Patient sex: M
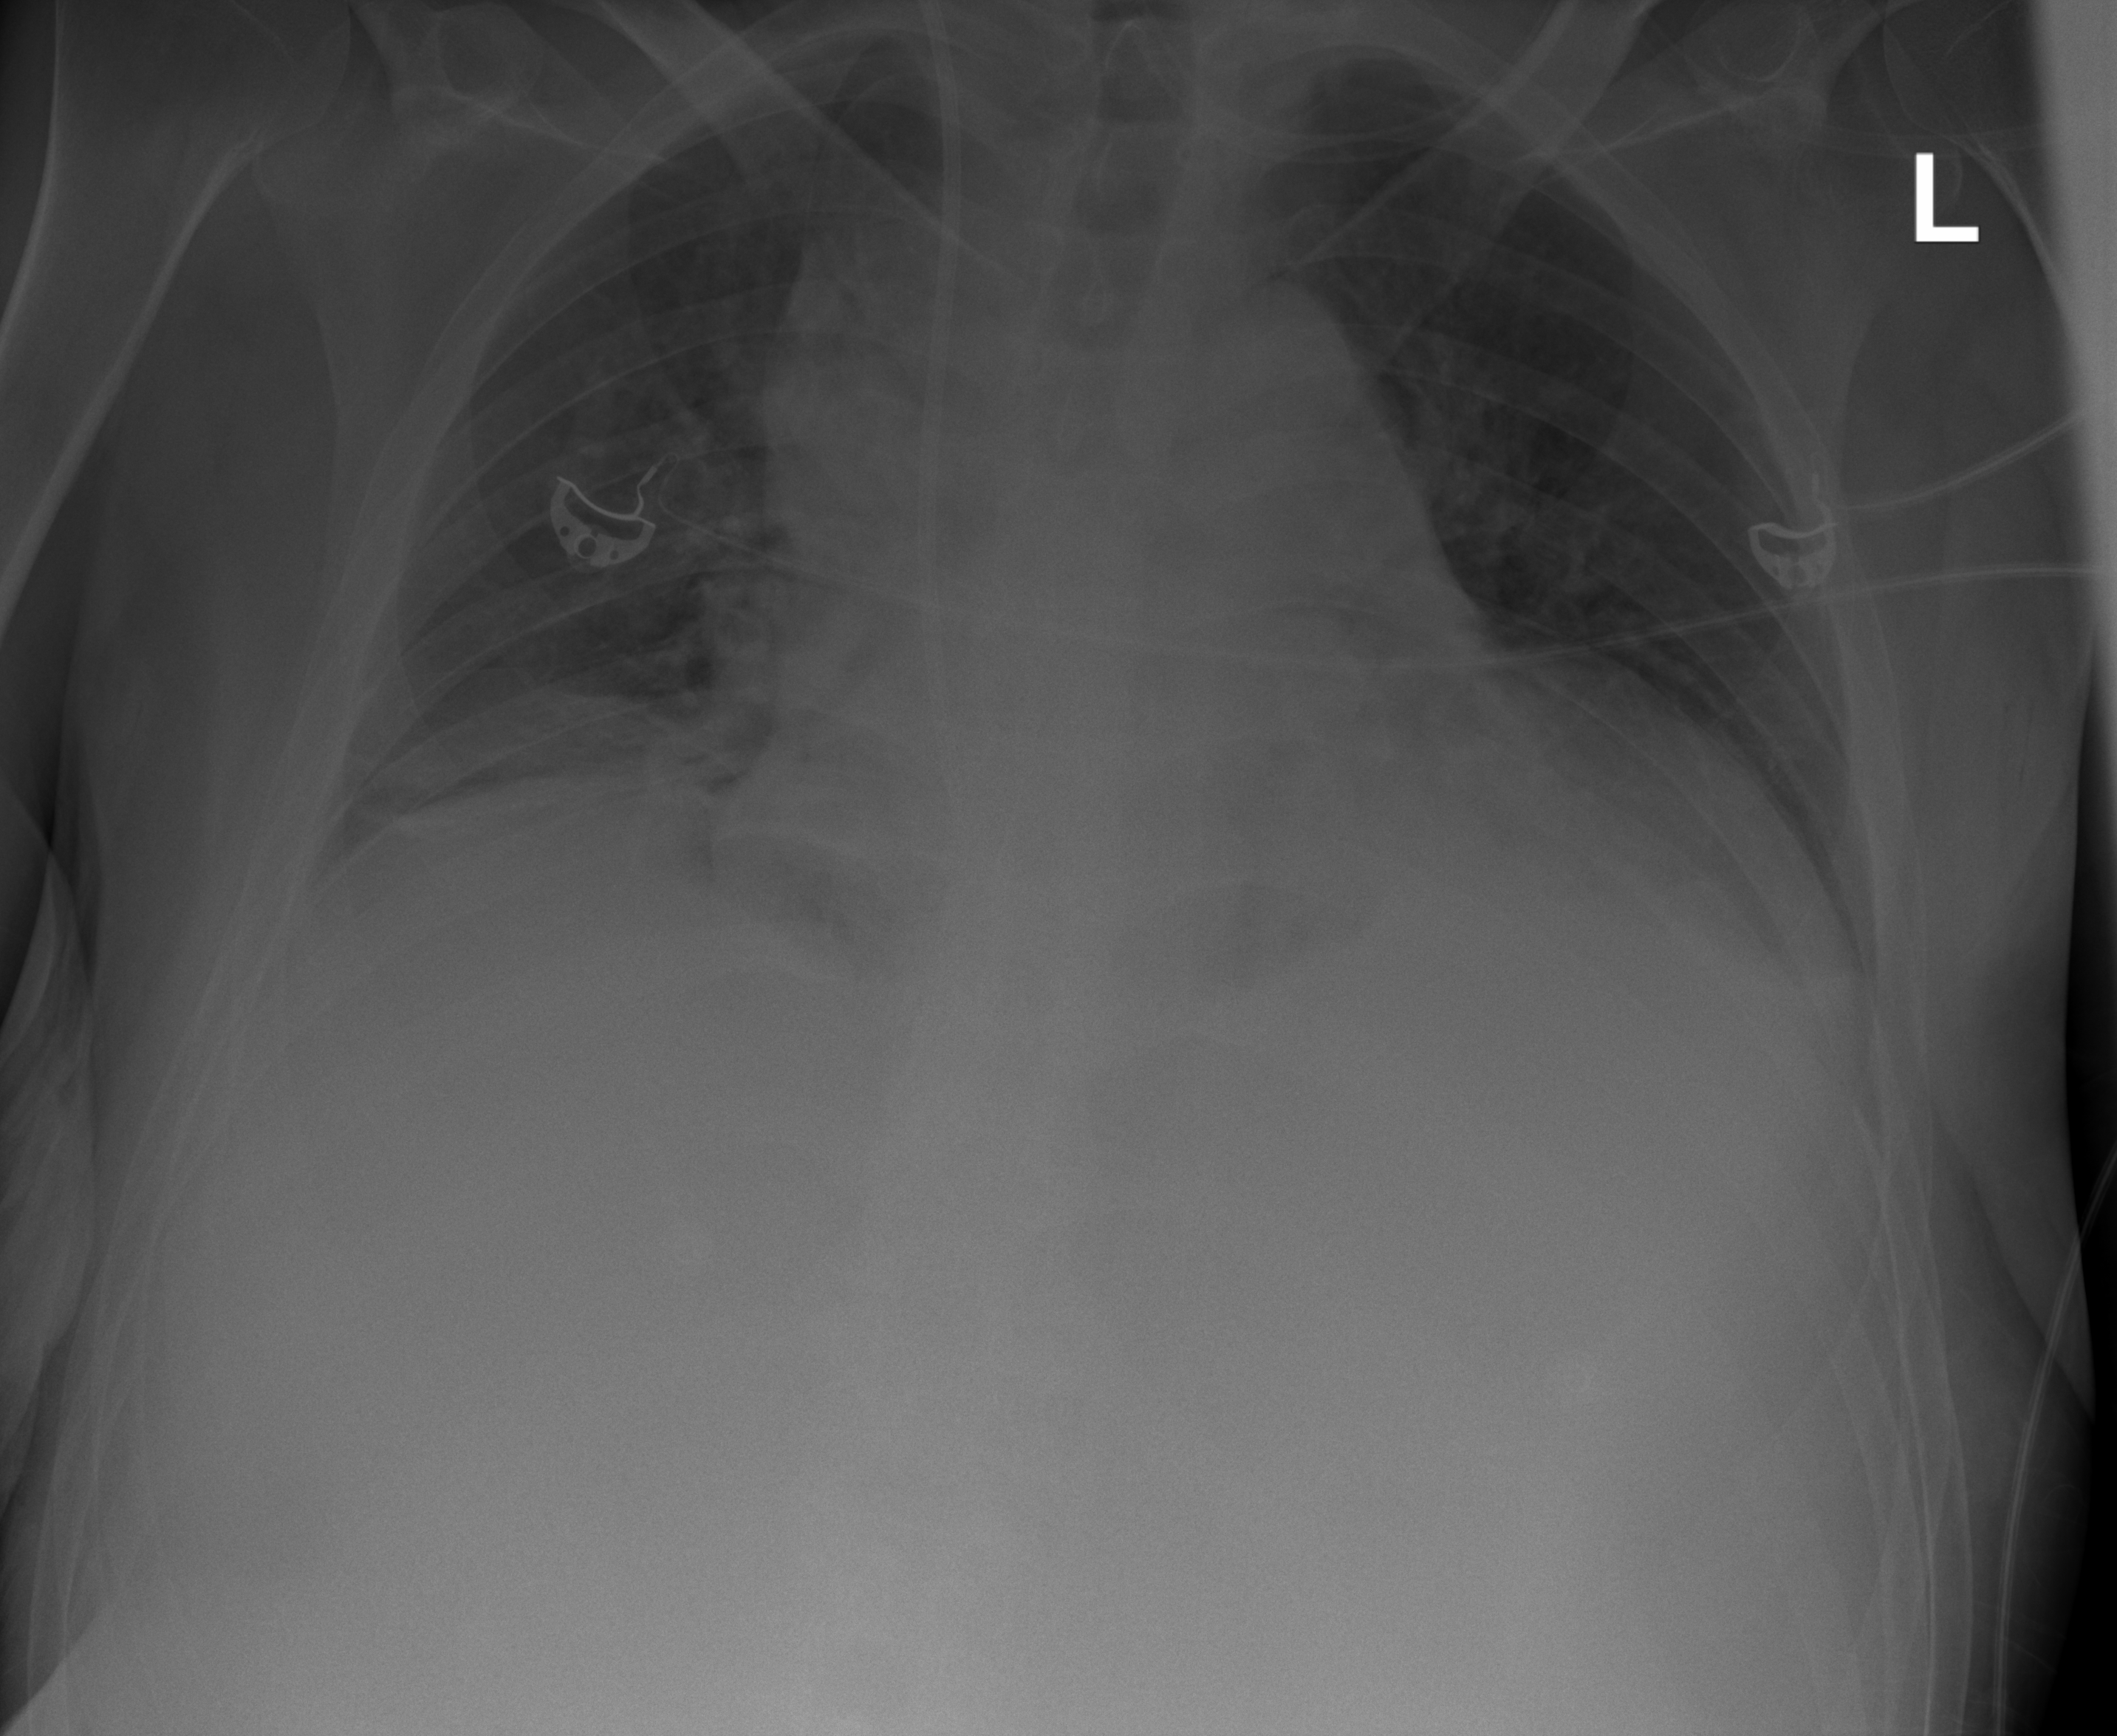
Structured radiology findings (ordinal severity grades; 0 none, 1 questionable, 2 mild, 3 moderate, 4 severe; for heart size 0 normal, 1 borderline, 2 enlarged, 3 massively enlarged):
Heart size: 2
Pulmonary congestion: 0
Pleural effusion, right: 1
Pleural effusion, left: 2
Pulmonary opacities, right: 0
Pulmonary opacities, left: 0
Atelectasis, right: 2
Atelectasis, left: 2